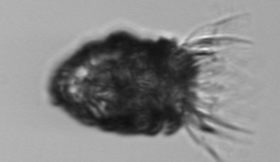
Label: Stenosemella_pacifica